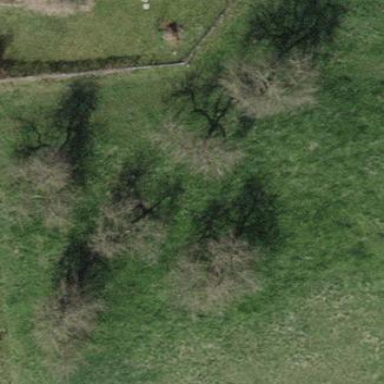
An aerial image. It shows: Orchard.